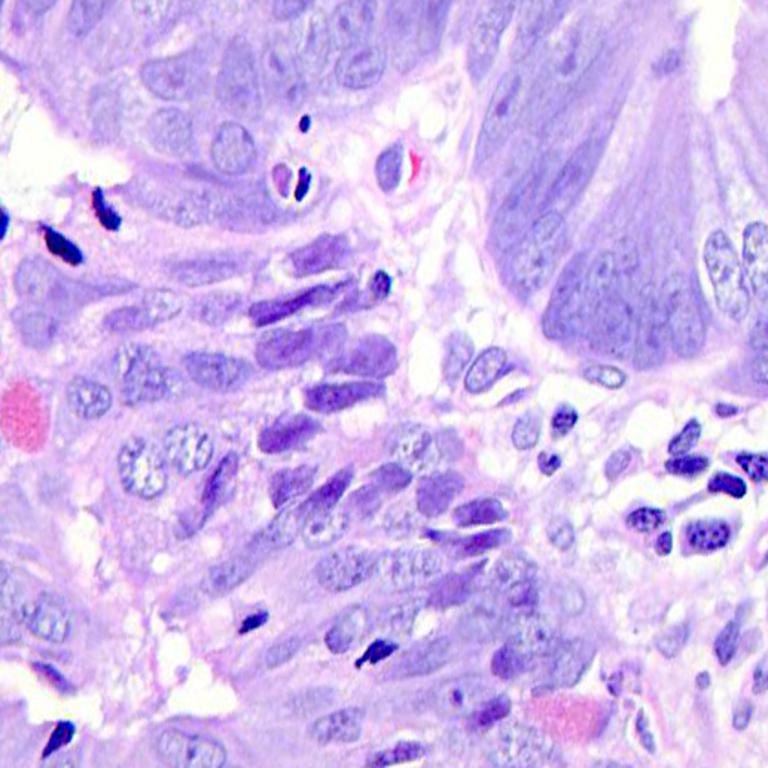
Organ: colon
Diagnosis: adenocarcinomas